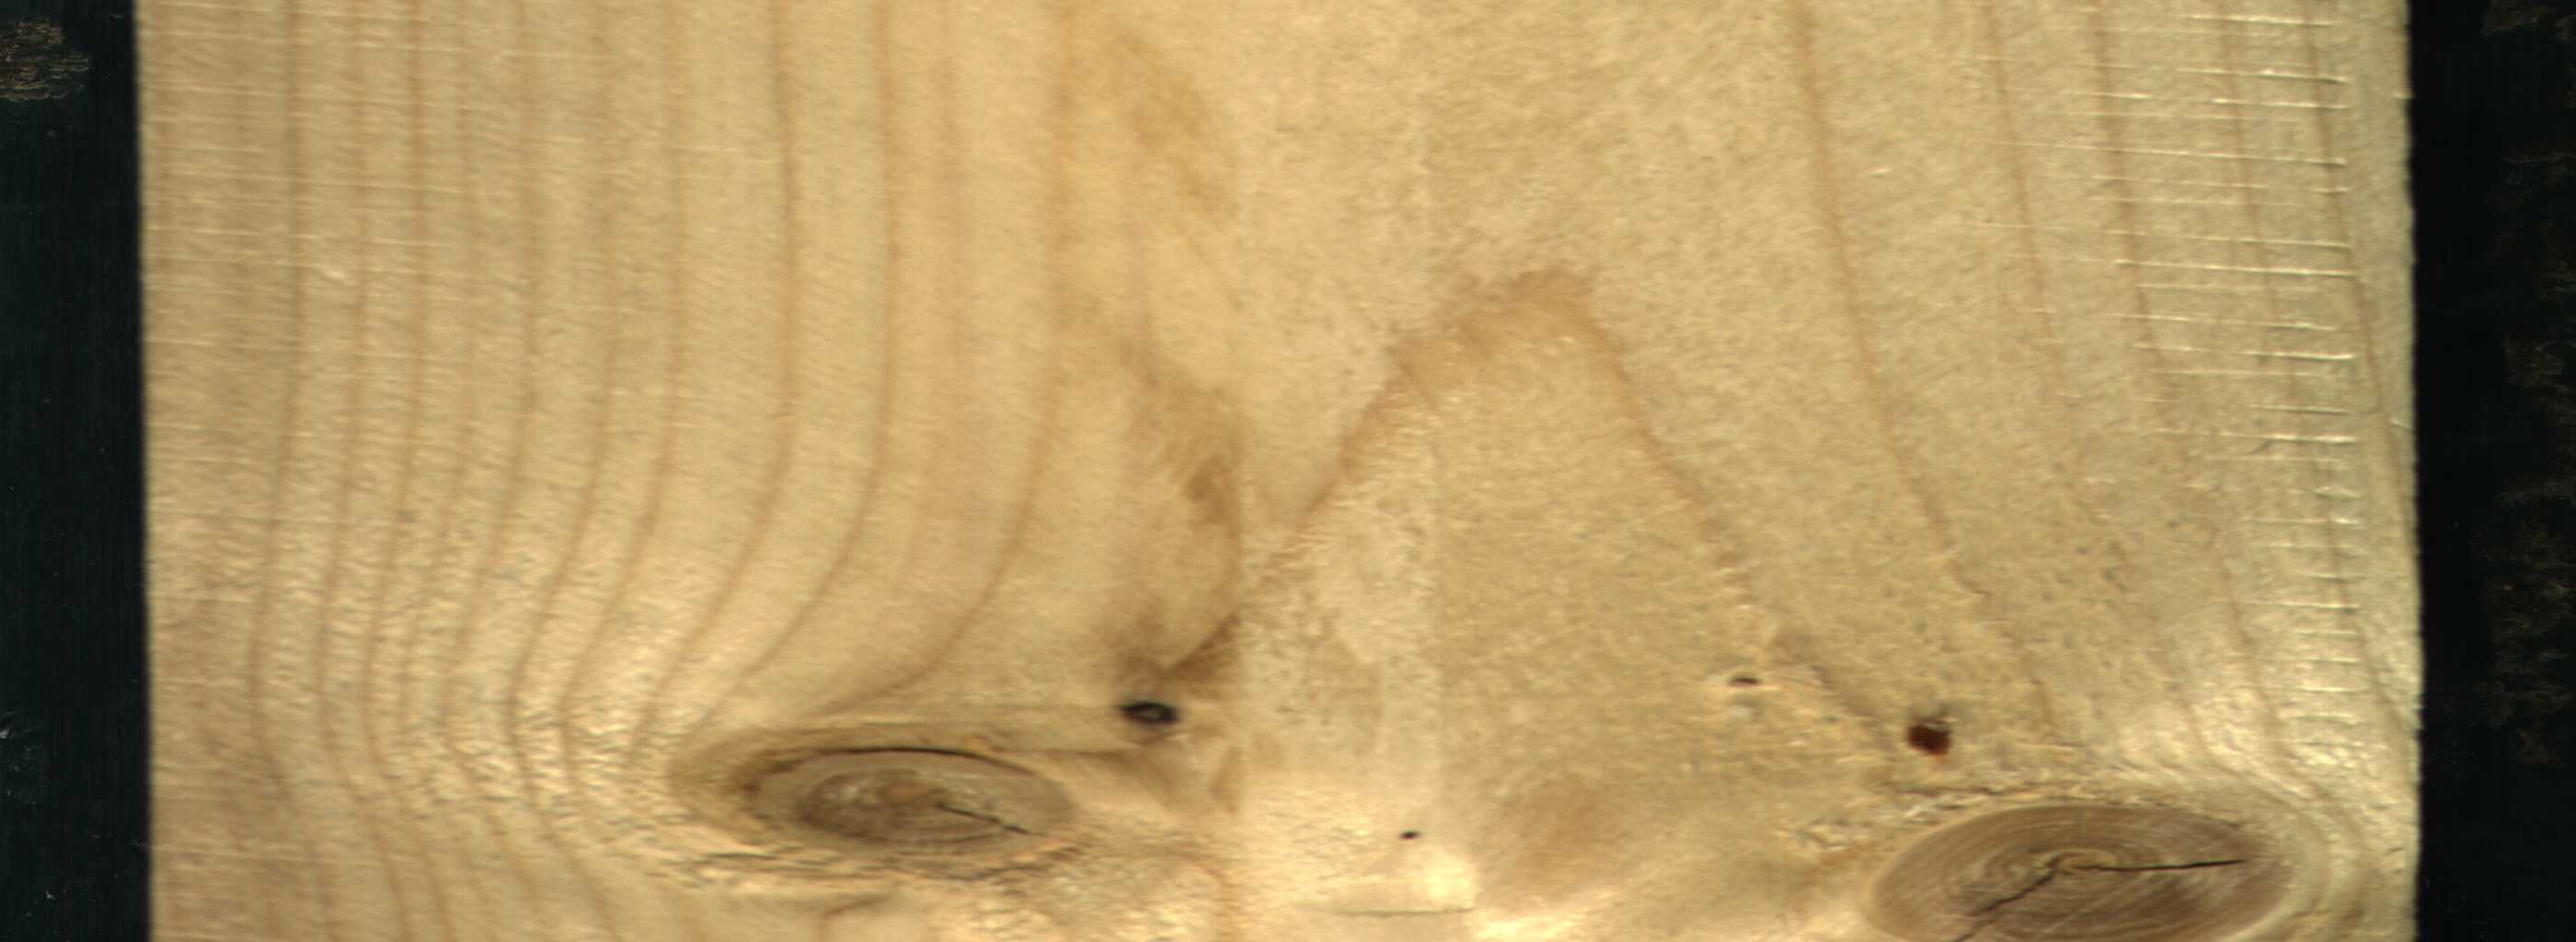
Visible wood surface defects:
resin
knot_with_crack
Dead_Knot
Live_Knot